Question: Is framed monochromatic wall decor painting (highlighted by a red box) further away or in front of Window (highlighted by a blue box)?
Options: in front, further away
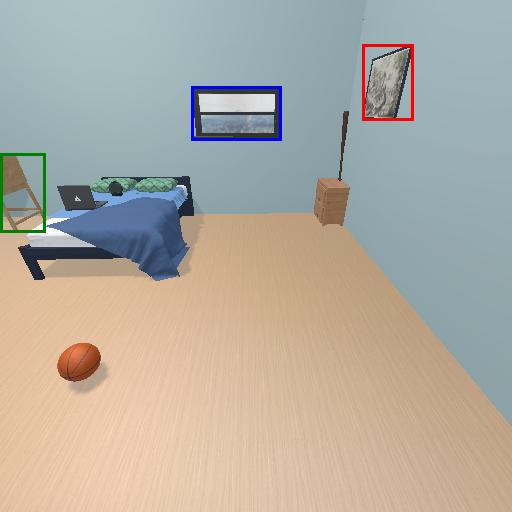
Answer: in front